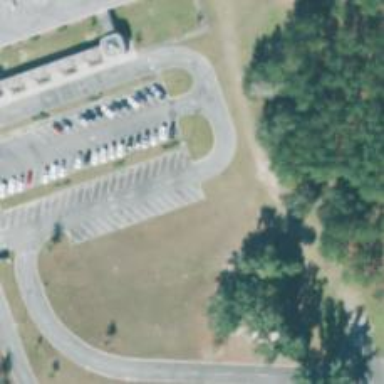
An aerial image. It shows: Parking space is available.